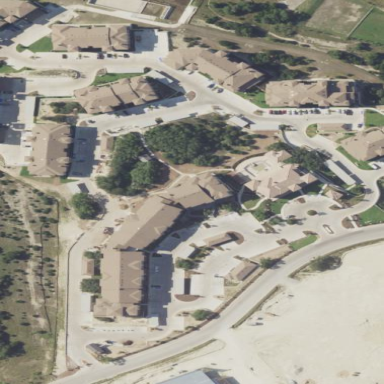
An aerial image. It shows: Residential area with apartments.